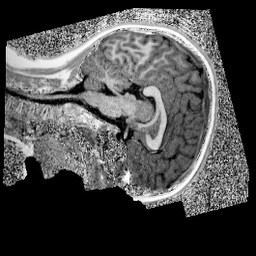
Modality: UNIT1
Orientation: sagittal
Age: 9
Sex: female
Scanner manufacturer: siemens
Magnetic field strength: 3 T
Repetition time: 4 s
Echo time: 0.00299 s